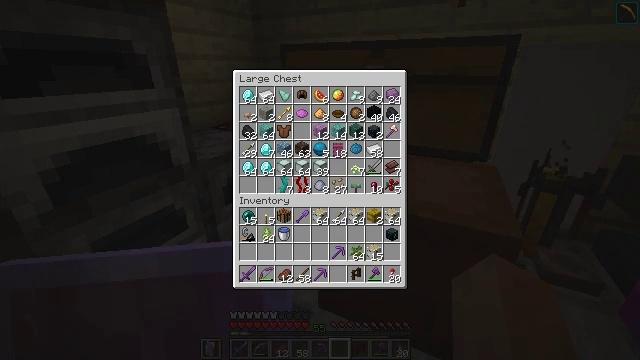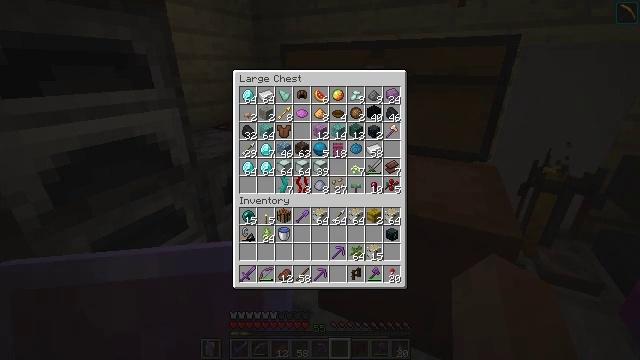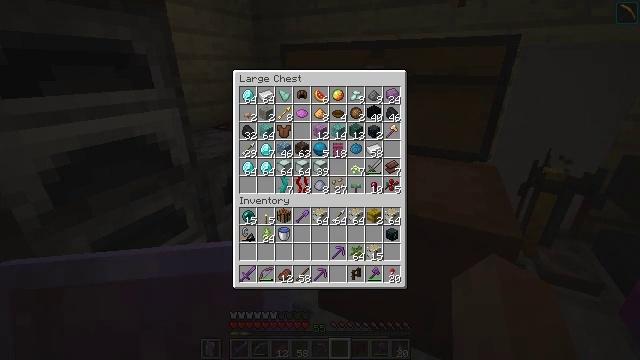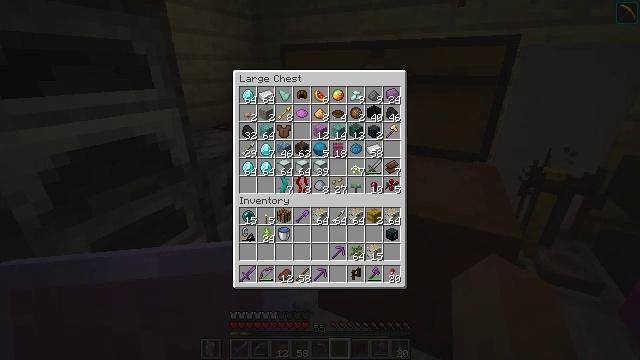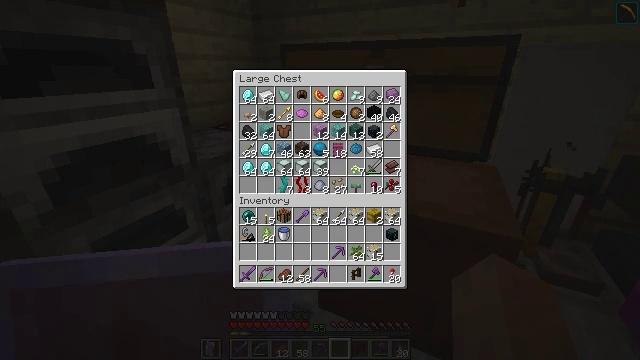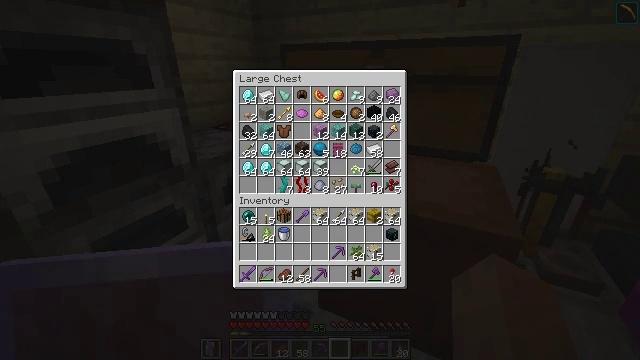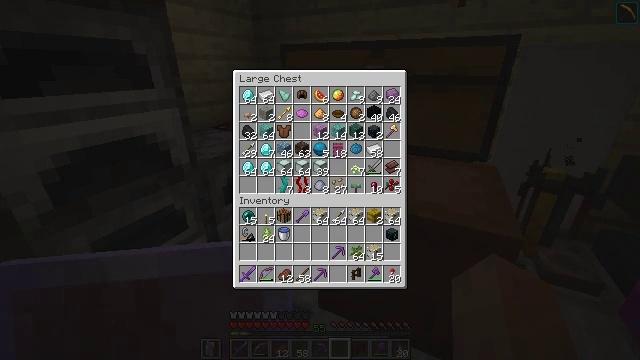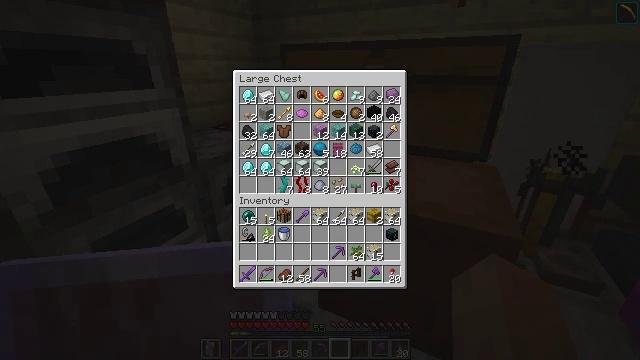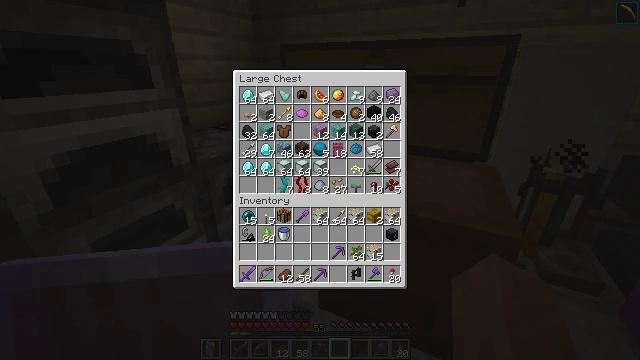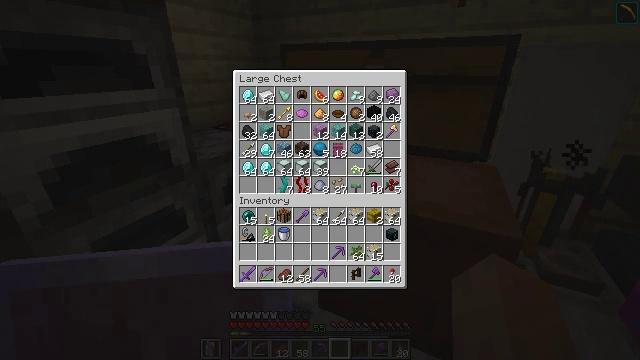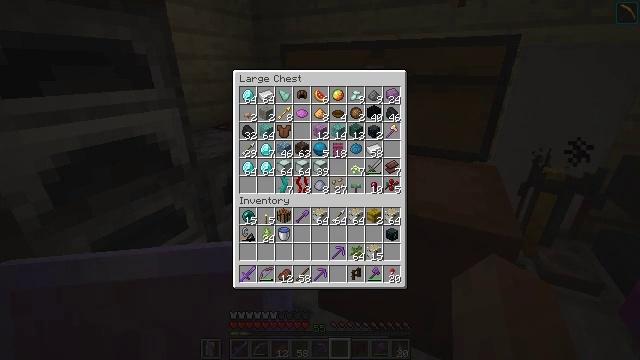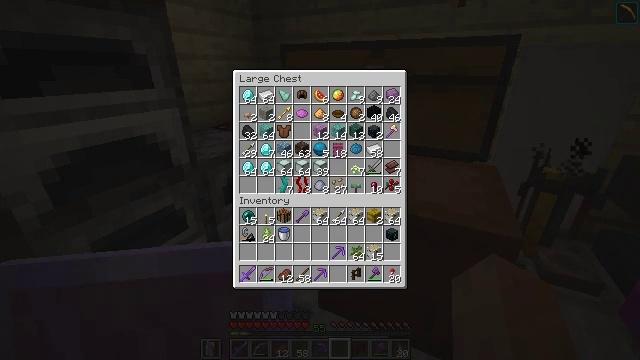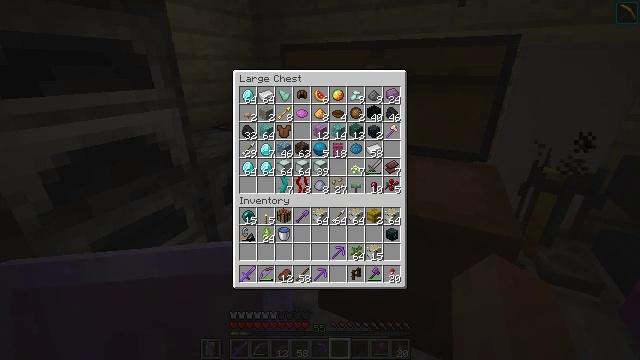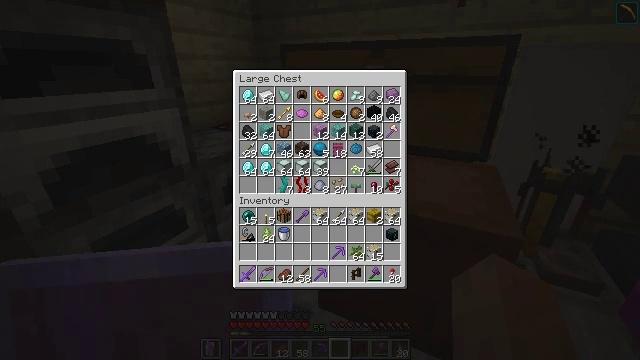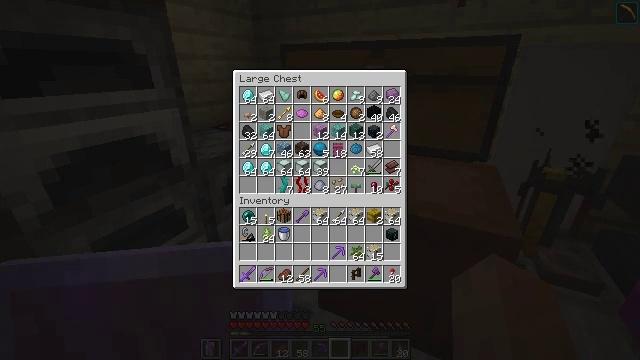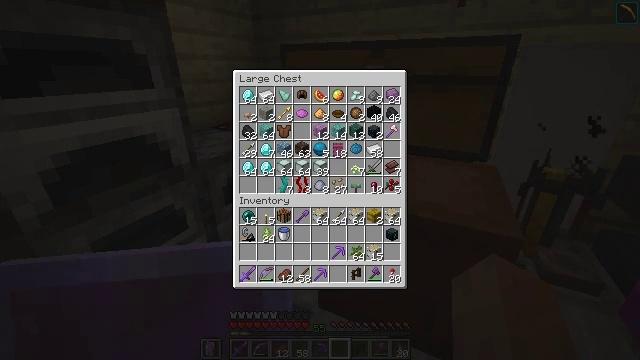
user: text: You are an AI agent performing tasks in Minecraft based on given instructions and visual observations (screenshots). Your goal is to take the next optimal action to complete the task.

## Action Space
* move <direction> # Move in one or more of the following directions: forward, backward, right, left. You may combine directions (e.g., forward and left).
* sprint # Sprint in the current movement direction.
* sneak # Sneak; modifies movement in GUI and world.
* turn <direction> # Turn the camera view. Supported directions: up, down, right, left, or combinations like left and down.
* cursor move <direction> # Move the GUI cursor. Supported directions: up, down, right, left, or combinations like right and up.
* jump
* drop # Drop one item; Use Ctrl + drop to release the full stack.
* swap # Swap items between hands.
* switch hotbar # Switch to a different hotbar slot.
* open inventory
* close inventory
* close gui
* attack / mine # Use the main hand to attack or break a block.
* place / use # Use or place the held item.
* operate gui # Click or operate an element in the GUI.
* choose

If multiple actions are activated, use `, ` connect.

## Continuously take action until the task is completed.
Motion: motion action
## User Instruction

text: Combine materials in the crafting grid to craft a lead.
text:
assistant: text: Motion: no_op
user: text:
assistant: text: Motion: no_op
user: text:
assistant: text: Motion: no_op
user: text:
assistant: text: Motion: no_op
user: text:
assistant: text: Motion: no_op
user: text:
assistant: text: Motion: no_op
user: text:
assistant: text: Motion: no_op
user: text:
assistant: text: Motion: no_op
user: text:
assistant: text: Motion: no_op
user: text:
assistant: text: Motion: no_op
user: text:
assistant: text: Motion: no_op
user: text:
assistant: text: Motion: no_op
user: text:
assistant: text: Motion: no_op
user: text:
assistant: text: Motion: no_op
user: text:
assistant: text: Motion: no_op
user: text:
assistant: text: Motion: no_op
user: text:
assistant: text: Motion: no_op
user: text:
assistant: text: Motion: no_op
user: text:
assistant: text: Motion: no_op
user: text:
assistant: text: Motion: no_op
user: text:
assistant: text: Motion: no_op
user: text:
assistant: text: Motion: no_op
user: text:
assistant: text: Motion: no_op
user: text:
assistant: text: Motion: no_op
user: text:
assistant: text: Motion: no_op
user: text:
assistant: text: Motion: no_op
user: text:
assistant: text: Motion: no_op
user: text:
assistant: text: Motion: turn left
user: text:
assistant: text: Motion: turn left and down
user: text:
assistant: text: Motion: turn left